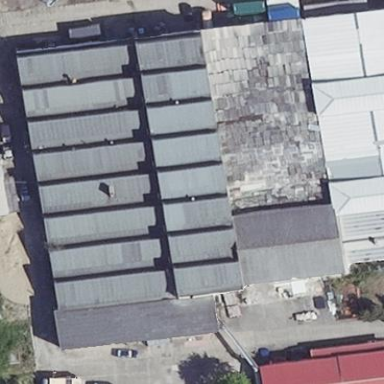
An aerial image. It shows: Industrial building.